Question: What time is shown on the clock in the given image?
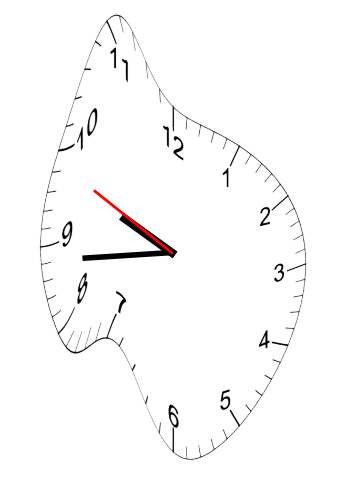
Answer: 09:43:49